Interaction volume radius: 10 \u00c5
Interaction volume height: 40 \u00c5
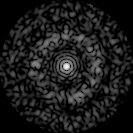
Disorder parameter: 0.838